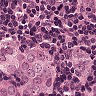
Metastatic tissue present: yes